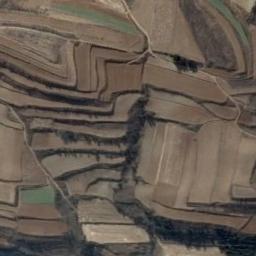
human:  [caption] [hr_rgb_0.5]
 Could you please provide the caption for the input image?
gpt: The bare terrace is next to some trees .

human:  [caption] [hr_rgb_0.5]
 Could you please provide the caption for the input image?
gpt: A large layer of brown and green mixed terraces with several winding narrow paths .

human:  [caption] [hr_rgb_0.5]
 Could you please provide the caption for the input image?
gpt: There are no crops on the terraces in the picture .

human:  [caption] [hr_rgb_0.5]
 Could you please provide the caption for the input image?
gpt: There are many green plants on the terrace .

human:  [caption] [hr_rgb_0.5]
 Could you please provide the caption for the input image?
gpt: There are many yellow terraces arranged irregularly .